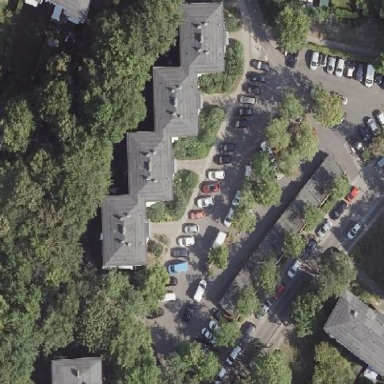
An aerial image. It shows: Parking available on the street side.